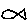
Label: fish